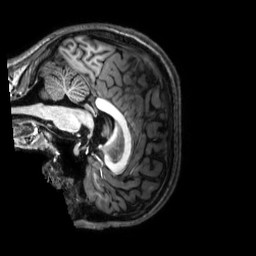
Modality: T1w
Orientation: sagittal
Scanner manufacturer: philips
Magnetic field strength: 3 T
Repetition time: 0.0096 s
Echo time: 0.0046 s